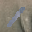
Label: 1